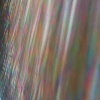
Label: sunburn